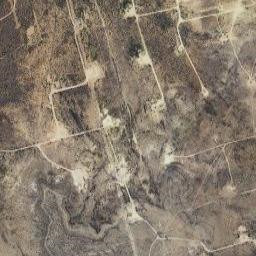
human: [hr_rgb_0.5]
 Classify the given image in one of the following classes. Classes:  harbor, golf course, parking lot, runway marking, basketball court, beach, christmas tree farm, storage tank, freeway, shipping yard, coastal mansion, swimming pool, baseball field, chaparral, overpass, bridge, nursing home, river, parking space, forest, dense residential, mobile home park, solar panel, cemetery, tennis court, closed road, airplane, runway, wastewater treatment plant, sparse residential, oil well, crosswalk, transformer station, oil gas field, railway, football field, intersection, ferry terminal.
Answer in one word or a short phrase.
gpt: oil gas field